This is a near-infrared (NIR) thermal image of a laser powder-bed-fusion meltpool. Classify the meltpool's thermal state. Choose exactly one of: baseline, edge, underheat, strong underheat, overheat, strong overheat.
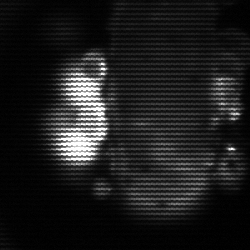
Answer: strong underheat